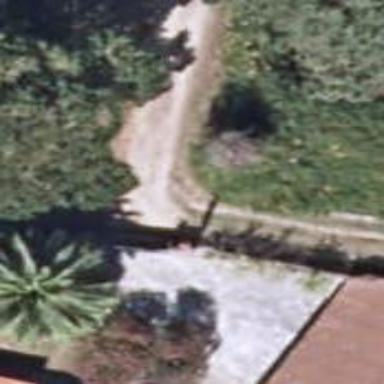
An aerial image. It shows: Track road.